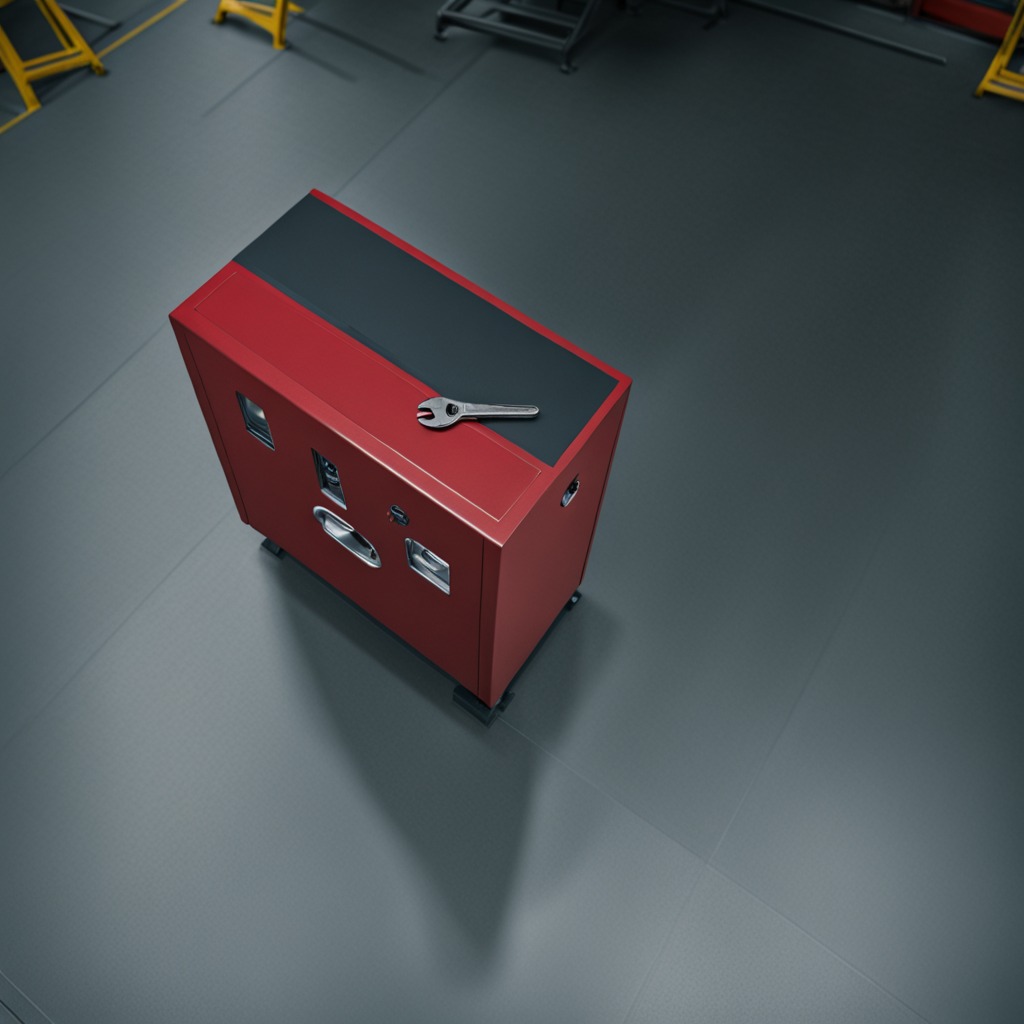
A wrench is lying on a toolbox surface in an airplane hangar workshop.